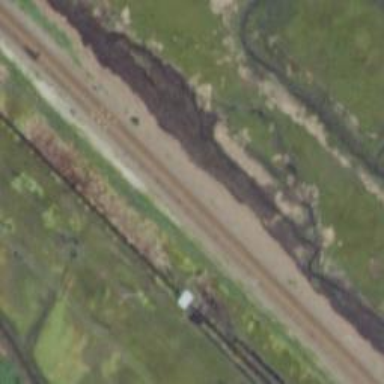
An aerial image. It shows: Railway track.